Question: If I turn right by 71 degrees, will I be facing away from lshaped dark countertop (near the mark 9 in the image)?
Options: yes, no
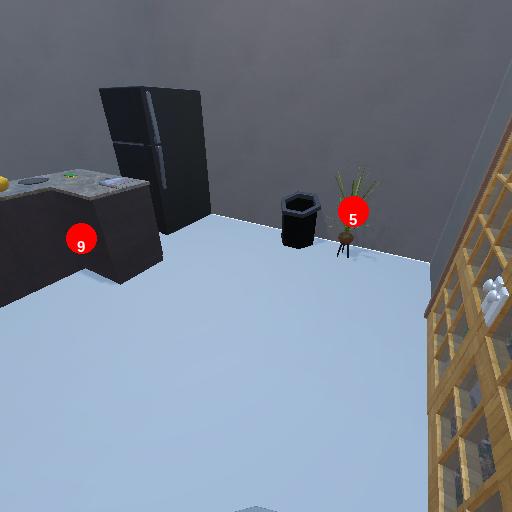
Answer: yes